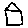
Label: house